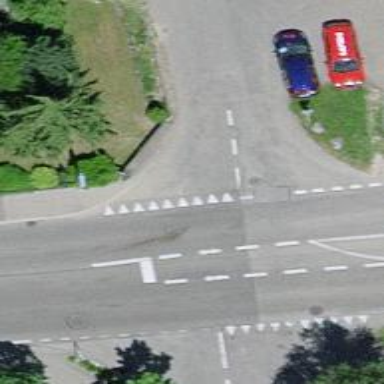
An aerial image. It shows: Road with "give way" sign.